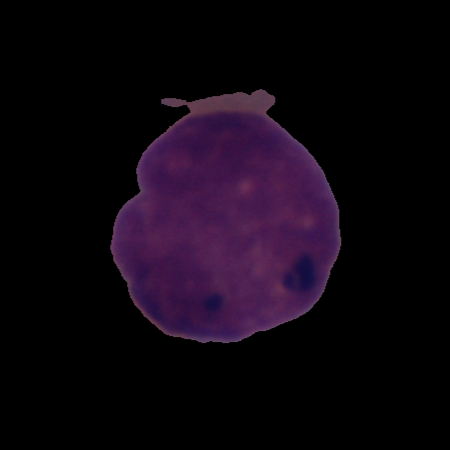
Label: cancer